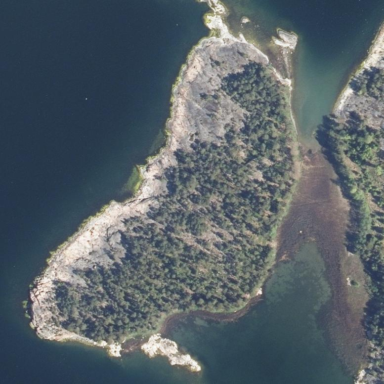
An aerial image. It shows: Island with natural coastline.